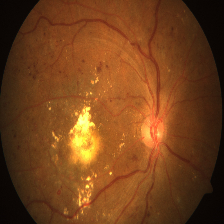
Diabetic retinopathy grade: Severe